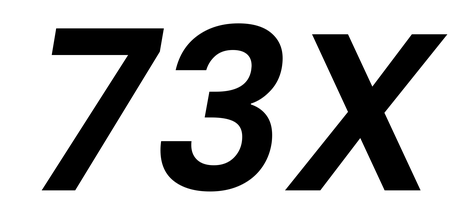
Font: Poppins-SemiBoldItalic